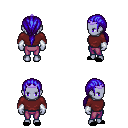
a pixel art fantasy rpg character, female body template, dark elf, purple skin, maroon long-sleeve shirt, magenta pants, blue ponytail hairstyle, purple tiara, white cloth bracers, black slippers, four views (front, back, left, right), 2x2 character sprite sheet, small pixel art, hard edges, no anti-aliasing